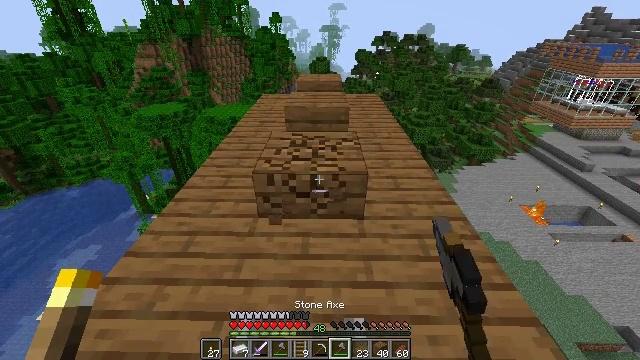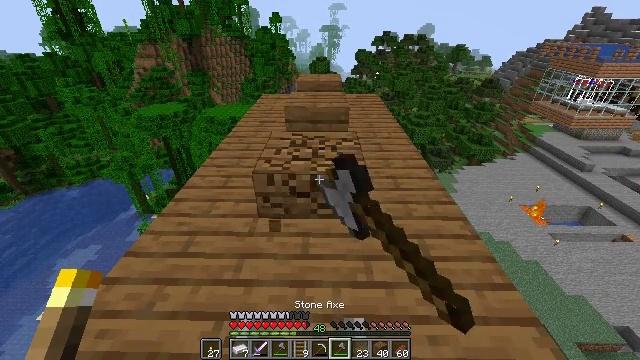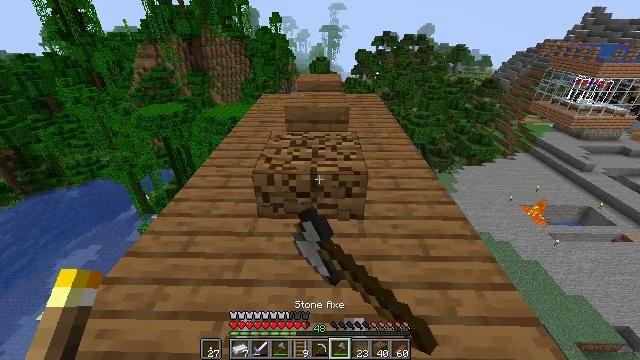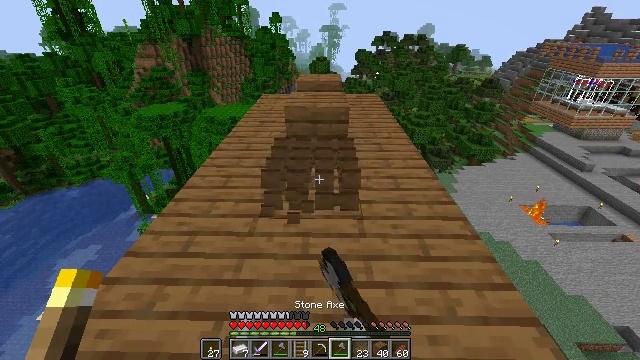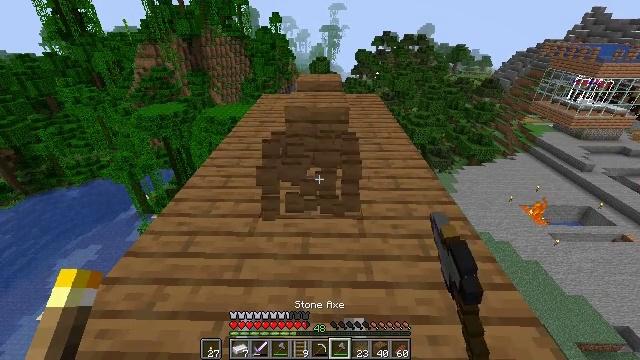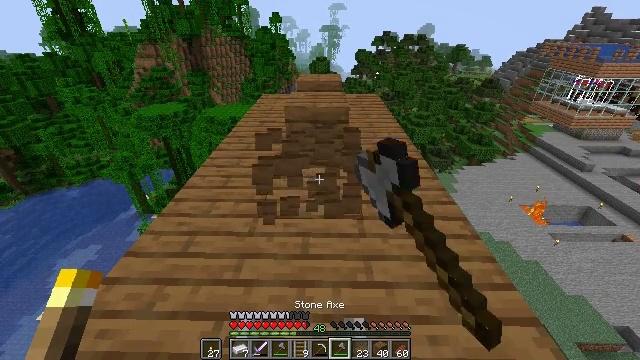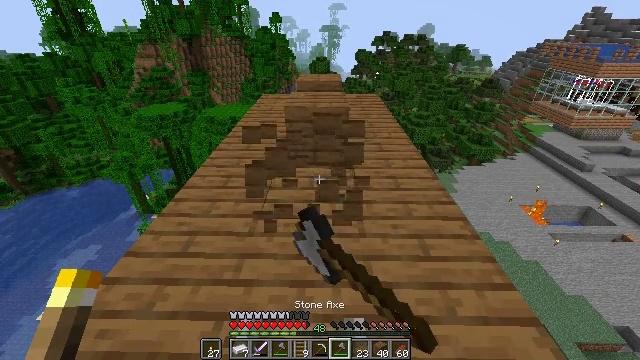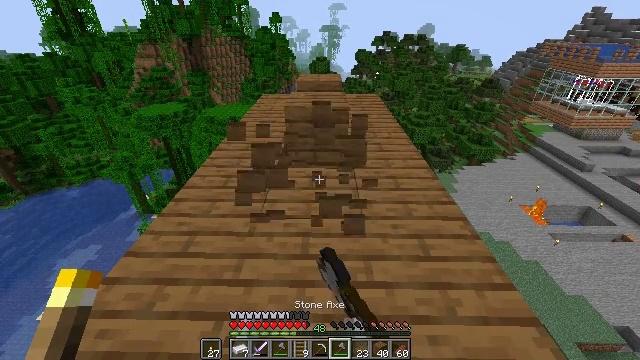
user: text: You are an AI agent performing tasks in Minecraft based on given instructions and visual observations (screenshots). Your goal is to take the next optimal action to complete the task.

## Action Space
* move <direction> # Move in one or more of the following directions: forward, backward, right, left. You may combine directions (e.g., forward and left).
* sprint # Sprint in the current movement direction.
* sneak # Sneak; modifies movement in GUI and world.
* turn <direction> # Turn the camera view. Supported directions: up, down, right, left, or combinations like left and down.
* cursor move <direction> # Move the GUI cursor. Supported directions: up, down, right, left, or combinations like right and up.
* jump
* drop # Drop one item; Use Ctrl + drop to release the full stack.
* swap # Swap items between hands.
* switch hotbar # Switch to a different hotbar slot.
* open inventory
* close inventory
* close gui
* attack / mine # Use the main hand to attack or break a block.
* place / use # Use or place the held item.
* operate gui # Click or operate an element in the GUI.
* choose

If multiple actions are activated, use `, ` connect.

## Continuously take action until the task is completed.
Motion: motion action
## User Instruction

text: Mine the spruce slab.
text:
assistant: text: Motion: attack / mine
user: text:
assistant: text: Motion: attack / mine
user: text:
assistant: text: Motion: attack / mine
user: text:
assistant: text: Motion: attack / mine
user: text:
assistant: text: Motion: attack / mine
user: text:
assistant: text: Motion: attack / mine
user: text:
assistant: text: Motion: attack / mine
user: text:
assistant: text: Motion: attack / mine